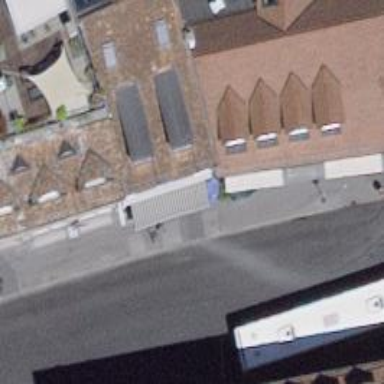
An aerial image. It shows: Convenience shop.